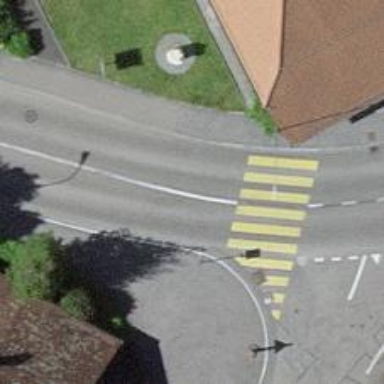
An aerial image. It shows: Secondary road with asphalt surface and sidewalks on both sides.